Question: I have scss and css files in ASP.NET project.

If I change scss, should be css be regenerated? If yes, then how? VS can do this or should I have some other tool?
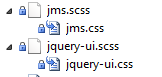
Answer: There are extensions that allow you to regenerate from inside Visual Studio, but I personally prefer the command line way.
'''
sass --watch [folder holding .scss files]:[folder holding .css files]
'''
If you use Compass, you can use this command instead:
'''
compass watch
'''
Both of these commands will tell Sass to watch the folder with the .scss files, and any time they're changed and saved, regenerate the CSS files.
If you created the project, then you likely already have Sass (and, by extension, Ruby) installed. If you don't, you'll need to install Ruby and Sass. <URL> that installs both Ruby and RubyGems. Once it's installed, you'll need to run the following to install Sass:
'''
gem install sass
'''
Once Sass is installed, you can either run the 'sass --watch' command, or use a VS extension of your choice to watch and recompile the CSS files.